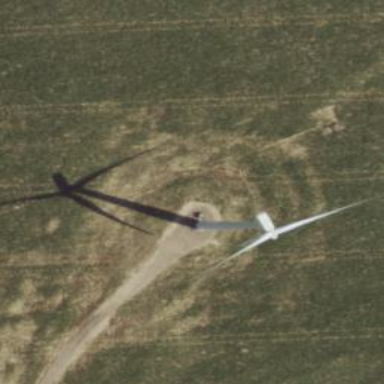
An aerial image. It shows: Wind generator in the form of horizontal axis wind turbine.